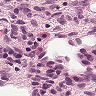
Metastatic tissue present: no